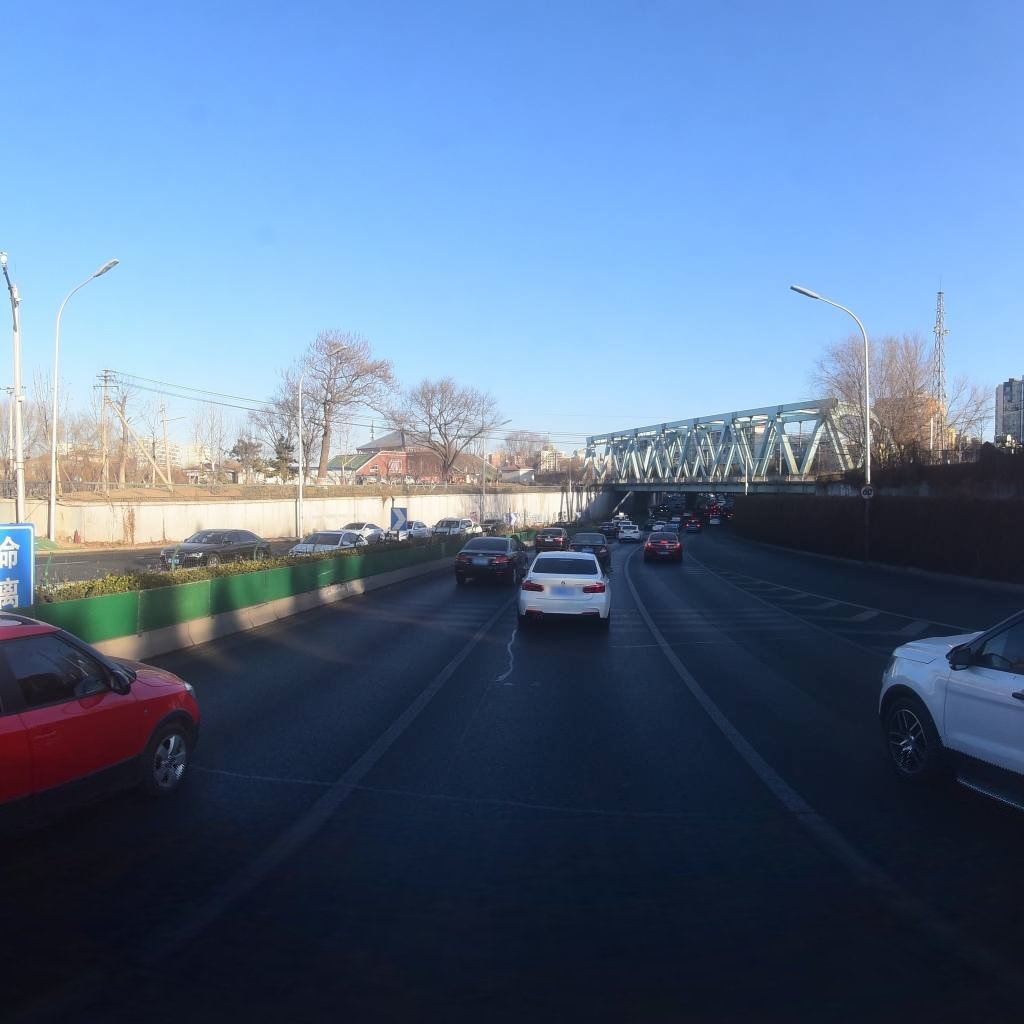
Region: Dongcheng
Road damage annotations: longitudinal patch, transverse patch, transverse patch